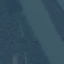
Label: River